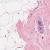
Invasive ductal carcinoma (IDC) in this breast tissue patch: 0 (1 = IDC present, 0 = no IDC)